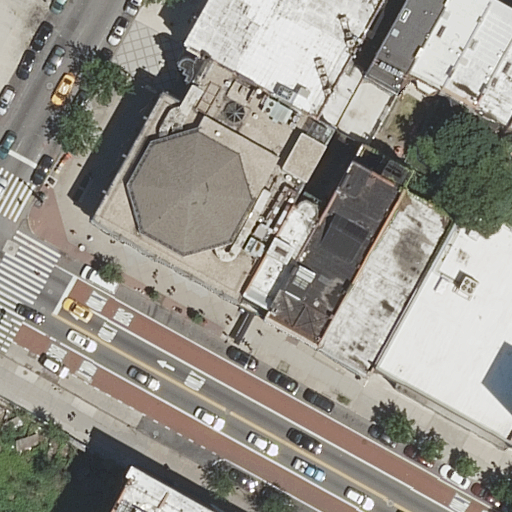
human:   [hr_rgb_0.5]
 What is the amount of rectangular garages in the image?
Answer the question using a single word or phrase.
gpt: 0

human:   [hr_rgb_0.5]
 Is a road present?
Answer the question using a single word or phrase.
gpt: yes

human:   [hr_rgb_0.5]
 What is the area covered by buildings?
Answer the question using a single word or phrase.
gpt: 6998m2

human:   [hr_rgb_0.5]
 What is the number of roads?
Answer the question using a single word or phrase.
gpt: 3

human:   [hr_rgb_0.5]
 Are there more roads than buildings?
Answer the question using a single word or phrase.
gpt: no

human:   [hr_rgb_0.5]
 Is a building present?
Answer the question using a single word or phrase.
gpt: yes

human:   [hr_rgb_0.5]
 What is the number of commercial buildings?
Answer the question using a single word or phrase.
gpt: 1

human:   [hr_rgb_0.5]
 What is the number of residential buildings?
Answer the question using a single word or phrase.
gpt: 14

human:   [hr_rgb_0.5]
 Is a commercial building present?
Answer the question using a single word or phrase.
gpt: yes

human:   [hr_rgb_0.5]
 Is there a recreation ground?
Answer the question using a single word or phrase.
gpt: no

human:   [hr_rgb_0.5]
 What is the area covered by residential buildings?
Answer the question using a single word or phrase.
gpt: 6847m2

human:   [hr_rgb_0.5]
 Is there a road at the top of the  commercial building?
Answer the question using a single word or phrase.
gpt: no

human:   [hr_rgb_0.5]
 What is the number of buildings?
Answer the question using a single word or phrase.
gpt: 15

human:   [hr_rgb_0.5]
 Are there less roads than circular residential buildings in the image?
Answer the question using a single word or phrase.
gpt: no

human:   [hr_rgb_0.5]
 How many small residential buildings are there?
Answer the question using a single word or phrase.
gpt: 2

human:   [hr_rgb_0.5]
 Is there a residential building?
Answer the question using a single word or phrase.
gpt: yes

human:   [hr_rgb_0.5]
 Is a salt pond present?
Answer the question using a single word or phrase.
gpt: no

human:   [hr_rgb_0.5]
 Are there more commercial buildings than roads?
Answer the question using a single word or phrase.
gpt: no

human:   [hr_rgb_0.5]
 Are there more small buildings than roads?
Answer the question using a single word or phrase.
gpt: no

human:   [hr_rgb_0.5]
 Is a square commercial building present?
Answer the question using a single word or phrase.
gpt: no

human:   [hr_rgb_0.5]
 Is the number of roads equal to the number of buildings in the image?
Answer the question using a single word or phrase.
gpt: no

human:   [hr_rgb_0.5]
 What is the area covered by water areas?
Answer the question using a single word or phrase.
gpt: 0m2

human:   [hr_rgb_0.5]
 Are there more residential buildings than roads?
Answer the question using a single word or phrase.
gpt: yes

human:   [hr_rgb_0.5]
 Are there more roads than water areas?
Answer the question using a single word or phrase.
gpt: yes

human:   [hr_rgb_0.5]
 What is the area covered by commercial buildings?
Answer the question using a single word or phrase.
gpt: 150m2

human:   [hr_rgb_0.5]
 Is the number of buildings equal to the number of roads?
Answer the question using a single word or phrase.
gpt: no

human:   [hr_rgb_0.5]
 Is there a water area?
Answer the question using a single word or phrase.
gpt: no

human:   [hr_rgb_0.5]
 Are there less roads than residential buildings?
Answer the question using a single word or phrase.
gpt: yes

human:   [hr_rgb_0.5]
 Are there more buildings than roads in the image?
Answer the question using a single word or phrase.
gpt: yes

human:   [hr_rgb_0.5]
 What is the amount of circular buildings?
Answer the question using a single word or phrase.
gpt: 0

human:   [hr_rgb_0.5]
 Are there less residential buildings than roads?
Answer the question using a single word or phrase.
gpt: no

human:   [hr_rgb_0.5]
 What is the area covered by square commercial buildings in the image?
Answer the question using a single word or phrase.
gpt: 0m2

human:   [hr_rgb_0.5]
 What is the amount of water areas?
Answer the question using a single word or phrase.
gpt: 0

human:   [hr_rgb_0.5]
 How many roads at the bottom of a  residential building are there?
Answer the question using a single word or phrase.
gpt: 2

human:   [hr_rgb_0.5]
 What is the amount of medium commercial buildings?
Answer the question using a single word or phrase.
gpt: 1

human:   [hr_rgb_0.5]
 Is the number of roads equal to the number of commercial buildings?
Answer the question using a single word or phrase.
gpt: no

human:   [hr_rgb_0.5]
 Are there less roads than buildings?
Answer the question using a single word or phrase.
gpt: yes

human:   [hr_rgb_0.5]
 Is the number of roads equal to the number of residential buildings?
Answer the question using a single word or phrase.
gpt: no

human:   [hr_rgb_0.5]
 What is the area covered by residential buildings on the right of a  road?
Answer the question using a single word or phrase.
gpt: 6604m2

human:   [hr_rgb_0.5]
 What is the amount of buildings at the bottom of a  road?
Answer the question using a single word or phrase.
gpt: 9

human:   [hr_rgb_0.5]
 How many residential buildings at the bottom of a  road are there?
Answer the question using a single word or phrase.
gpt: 9

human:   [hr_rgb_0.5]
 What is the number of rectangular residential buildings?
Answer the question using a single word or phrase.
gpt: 9

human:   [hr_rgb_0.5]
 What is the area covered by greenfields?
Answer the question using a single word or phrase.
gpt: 0m2

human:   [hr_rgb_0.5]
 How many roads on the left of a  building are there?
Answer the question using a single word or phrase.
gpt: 3

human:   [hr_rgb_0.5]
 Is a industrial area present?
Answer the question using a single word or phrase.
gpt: no

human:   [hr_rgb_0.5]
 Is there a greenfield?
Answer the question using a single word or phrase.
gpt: no

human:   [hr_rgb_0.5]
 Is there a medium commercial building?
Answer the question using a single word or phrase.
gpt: yes

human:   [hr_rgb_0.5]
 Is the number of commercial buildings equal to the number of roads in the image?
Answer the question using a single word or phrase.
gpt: no

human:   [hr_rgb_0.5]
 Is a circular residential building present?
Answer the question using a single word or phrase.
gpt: no

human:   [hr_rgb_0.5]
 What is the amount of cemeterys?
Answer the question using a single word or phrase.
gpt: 0

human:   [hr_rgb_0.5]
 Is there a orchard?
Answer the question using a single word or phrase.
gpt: no

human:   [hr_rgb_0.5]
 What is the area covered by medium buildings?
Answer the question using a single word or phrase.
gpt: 2666m2

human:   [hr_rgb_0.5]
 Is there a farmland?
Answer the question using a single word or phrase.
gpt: no

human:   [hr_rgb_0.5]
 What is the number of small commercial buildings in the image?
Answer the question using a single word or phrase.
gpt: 0

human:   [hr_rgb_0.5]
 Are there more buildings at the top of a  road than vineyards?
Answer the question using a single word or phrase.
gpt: yes

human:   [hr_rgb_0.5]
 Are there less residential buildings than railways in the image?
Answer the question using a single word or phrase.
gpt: no

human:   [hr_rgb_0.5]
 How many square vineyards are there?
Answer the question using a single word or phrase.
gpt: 0

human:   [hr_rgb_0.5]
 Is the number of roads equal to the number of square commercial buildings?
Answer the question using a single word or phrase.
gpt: no

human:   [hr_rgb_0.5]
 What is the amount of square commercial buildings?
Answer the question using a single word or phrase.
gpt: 0

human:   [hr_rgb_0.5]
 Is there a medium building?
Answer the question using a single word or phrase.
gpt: yes

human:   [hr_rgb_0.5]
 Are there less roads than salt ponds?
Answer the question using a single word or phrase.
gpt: no

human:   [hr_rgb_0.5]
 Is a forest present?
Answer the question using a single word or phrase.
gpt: no

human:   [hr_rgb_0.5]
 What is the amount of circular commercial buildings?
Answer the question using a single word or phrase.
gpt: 0

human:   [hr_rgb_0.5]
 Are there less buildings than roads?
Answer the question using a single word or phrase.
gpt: no